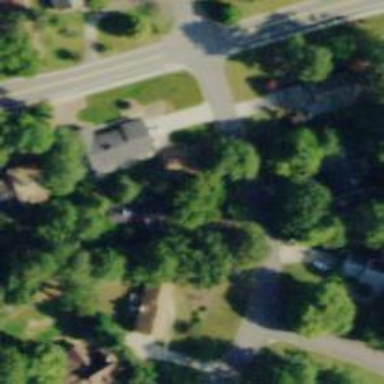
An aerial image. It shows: Asphalt road in residential area.